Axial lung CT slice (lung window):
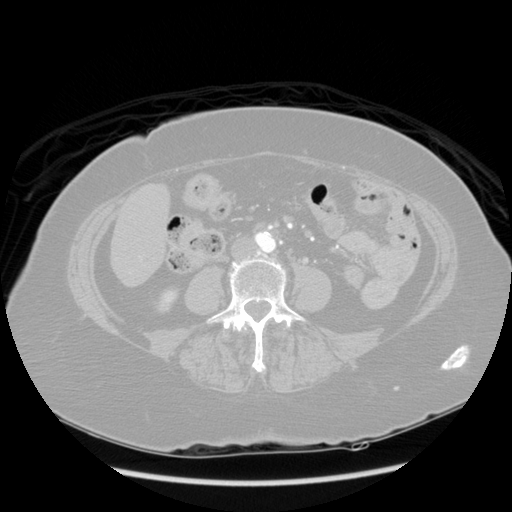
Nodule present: no